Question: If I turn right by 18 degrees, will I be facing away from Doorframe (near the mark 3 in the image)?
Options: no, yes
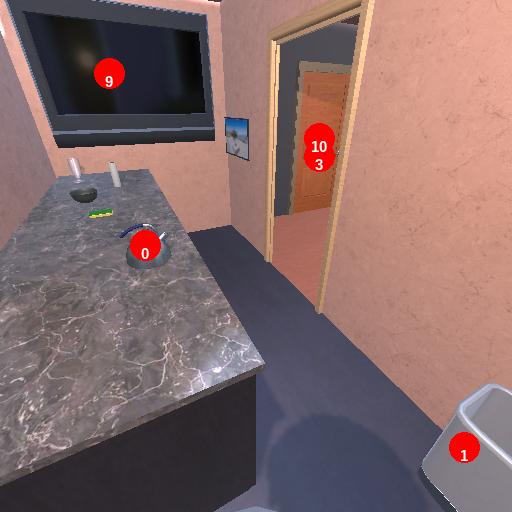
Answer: no